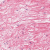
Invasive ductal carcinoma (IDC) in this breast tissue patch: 0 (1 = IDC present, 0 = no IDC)